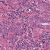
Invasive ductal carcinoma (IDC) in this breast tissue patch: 0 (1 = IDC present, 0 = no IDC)